Question: I m making adapter to adapt my book collection to be visible in list view.

Issue is solved if I add super(context, position):
'''
public BookAdapter(Context context, int position, List <Book> updatedBooksList) {
super(context, position);
this.context = context;
this.booksList = updatedBooksList ;
}
'''
However, I want to know why I need this argument (int position) and call superclass constructor?
'''
protected void onCreate(Bundle savedInstanceState) {
super.onCreate(savedInstanceState);
'''
Also, in the broader sense why do we always(?) need to call super.onCreate like here in every onCreate?
to call super's in each of them?
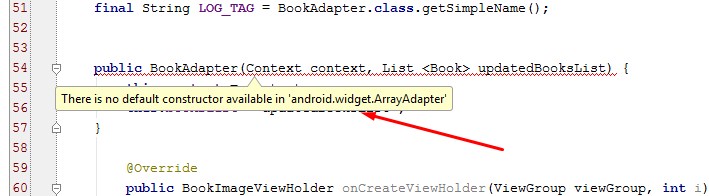
Answer: > Issue is solved if I add super(context, position):
The second parameter is not a 'position'. It is the ID of a layout resource, one that is used by default for the rows created by the 'ArrayAdapter'. You can tell that by reading <URL>.
> However, I want to know why I need this argument (int position) and call superclass constructor?
Because, as the IDE told you, there is no default constructor on 'ArrayAdapter'. In Java, the "default constructor" is a zero-argument constructor. Every constructor in Java needs to chain to a superclass constructor. If the superclass has a zero-argument ("default") constructor, Java will chain to it automatically. If the superclass does not have a zero-argument constructor, you need to chain to a superclass constructor manually.
> Also, in the broader sense why do we always(?) need to call super.onCreate like here in every onCreate?
Because the developers who created 'Activity' elected to make that a requirement.
> Aren't we supposed to override all our activity lifecycle stage
No. You override those that you need.
> yet we still have to call super's in each of them?
'Activity' wants to do its processing for those lifecycle methods, in addition to anything that you want to do. To enforce that, 'Activity' demands that you chain to the superclass and throws a 'SuperNotCalledException' if you do not.